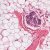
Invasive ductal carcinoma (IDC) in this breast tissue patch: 0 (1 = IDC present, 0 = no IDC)